Question: I want to send the facebook app request to preselected facebook friend. is it possible? right now i am following send request <URL>. In this it shows request and list of facebook friends. what i want is something like following image
any help is appreciated.
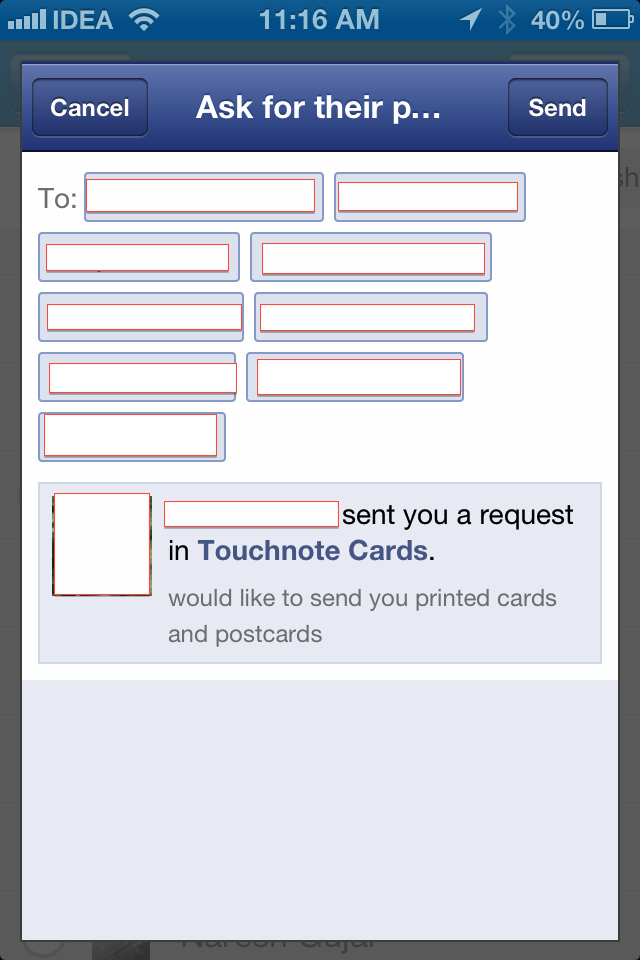
Answer: You can use the normal Request Dialog - <URL>
You just have to provide the 'to' parameter with the request, eg:
'''
to=FRIEND1,FRIEND2,FRIEND3
'''
Here's a direct URL, you can test first:
> <URL>?
app_id=YOUR_APP_ID&
message=MyMessage&
redirect_uri=LINK_TO_YOUR_APP&to=FRIEND1,FRIEND2,FRIEND3